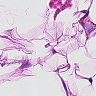
Metastatic tissue present: no